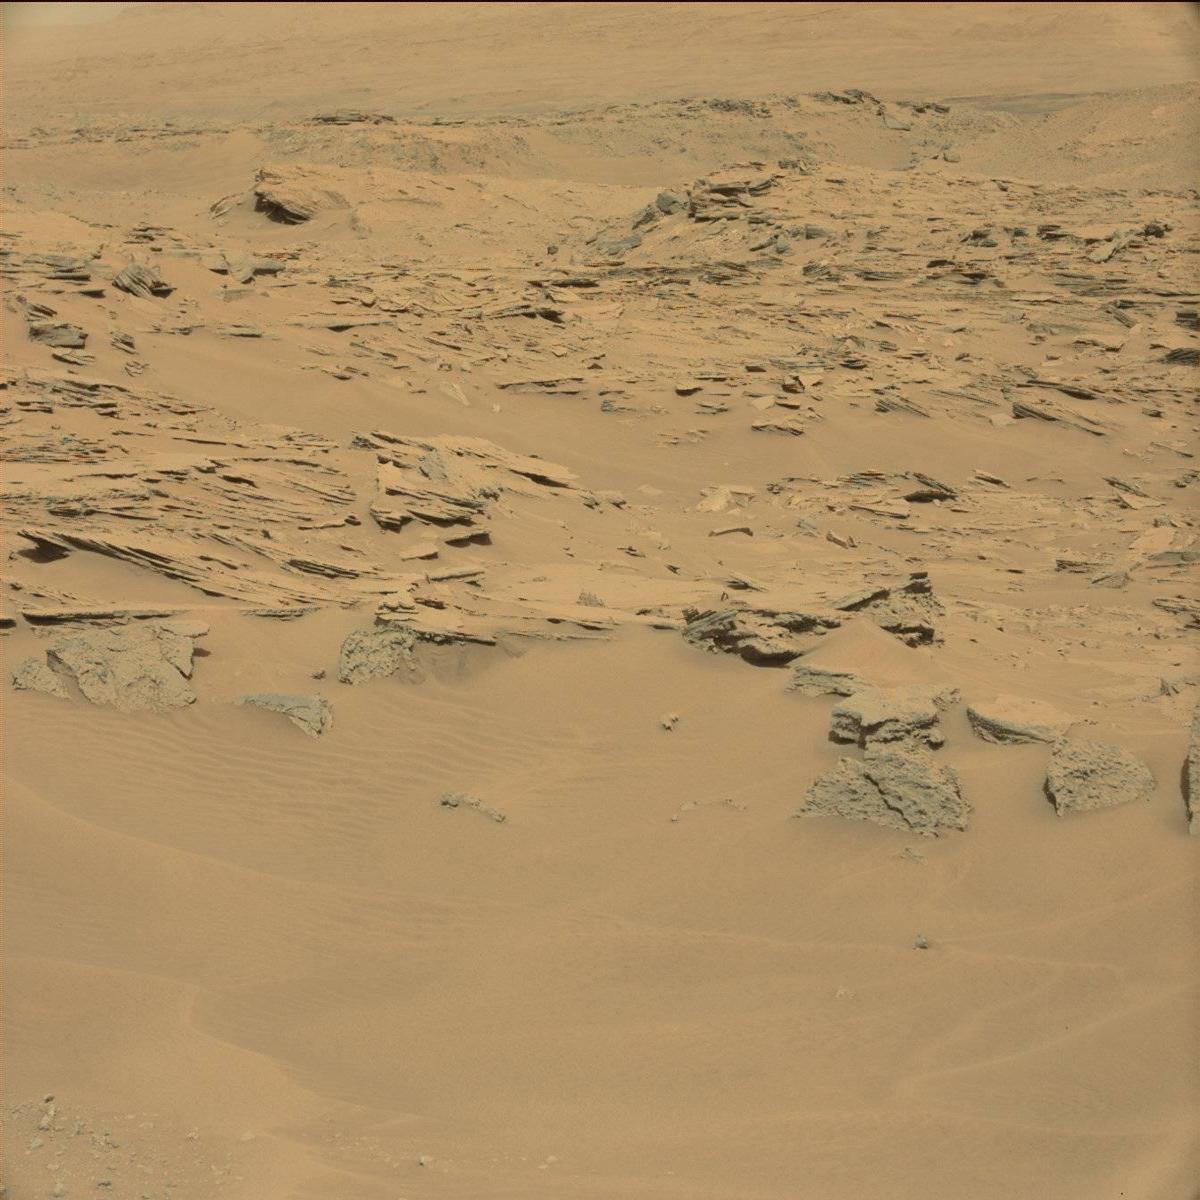
Terrain classes present: Bedrock, Ridge, Sand / Soil, Sky